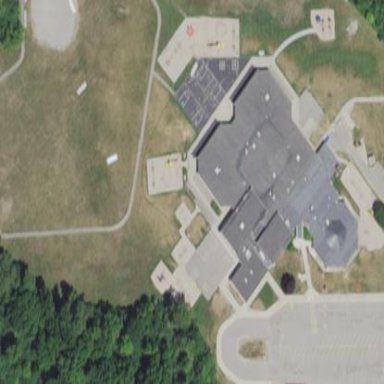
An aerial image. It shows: School.